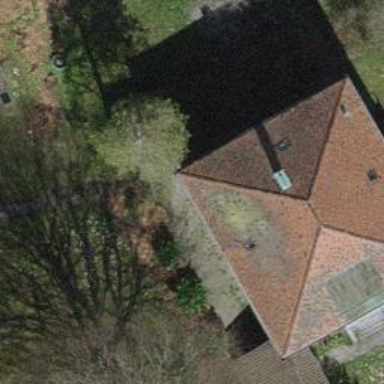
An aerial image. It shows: Building with hipped roof shape.